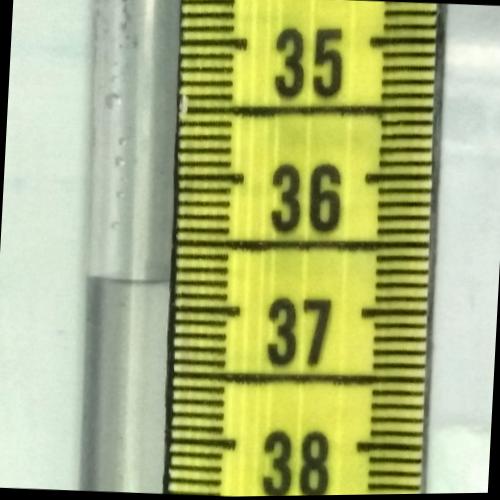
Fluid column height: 36.8 cm